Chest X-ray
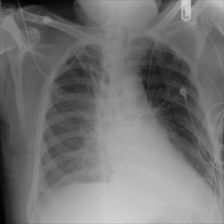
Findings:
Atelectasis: negative
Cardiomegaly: negative
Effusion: negative
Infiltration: negative
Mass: negative
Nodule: negative
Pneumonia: negative
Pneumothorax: negative
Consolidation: negative
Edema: negative
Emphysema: negative
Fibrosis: negative
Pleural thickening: negative
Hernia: negative